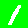
Digit: 1